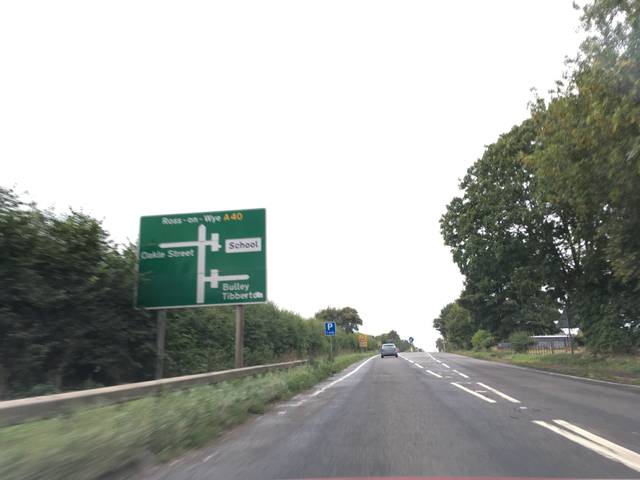
Region: United Kingdom
Coordinates: 51.866, -2.344